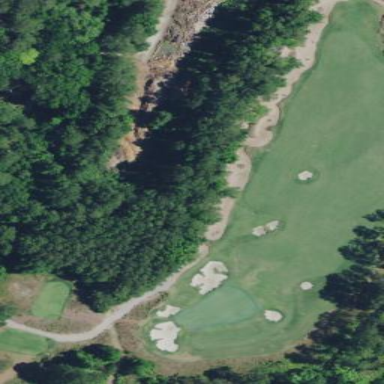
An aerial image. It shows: Golf fairway covered with lush grass.